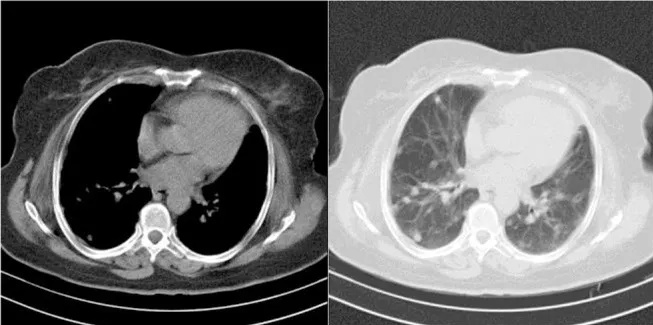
Computed tomogram showing a large solid lobulated margin mass lesion involving the left lung lobe and also the right lung lobe.
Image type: radiology (ct)